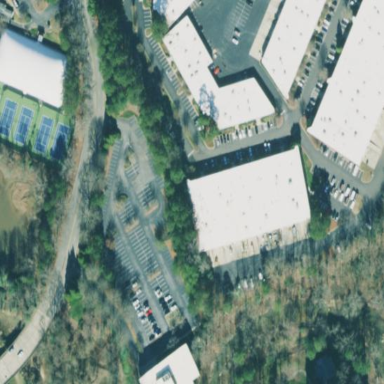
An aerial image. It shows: Flat-roofed commercial building.